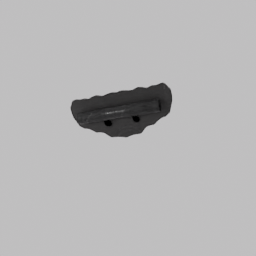
Label: decoration